Aerial crown-view tile of a tropical tree (Barro Colorado Island, Panama), acquired 20250317:
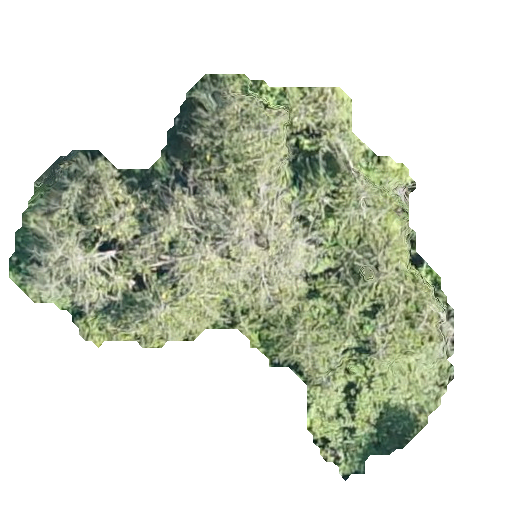
Species: Quararibea stenophylla
GBIF accepted scientific name: Quararibea stenophylla
Crown area: 148.446 m²